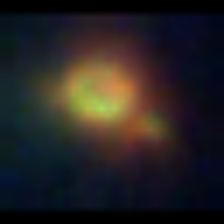
Taxon: NanoPlankton
Group: Other